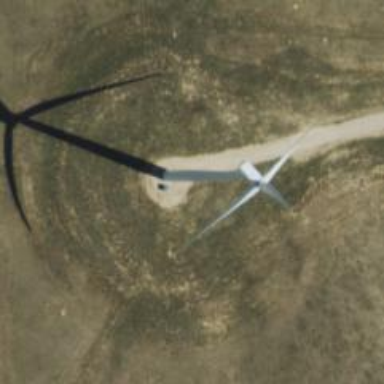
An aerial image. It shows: Wind turbine generator that utilizes wind as its source for generating electricity. It is of the horizontal axis type.